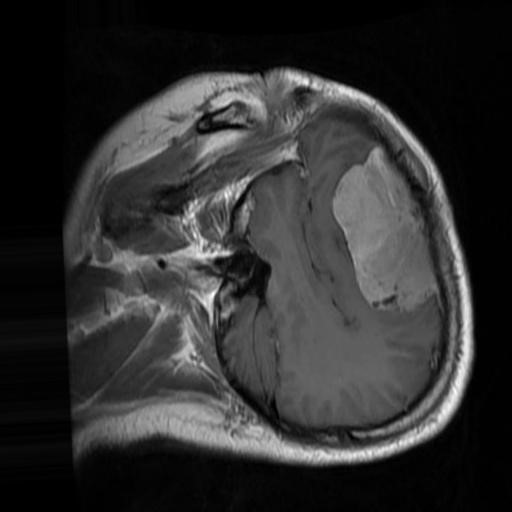
Label: brain_menin